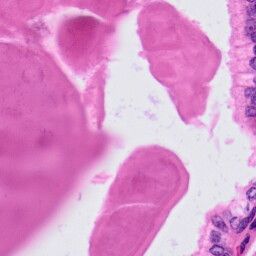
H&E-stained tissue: Prostate